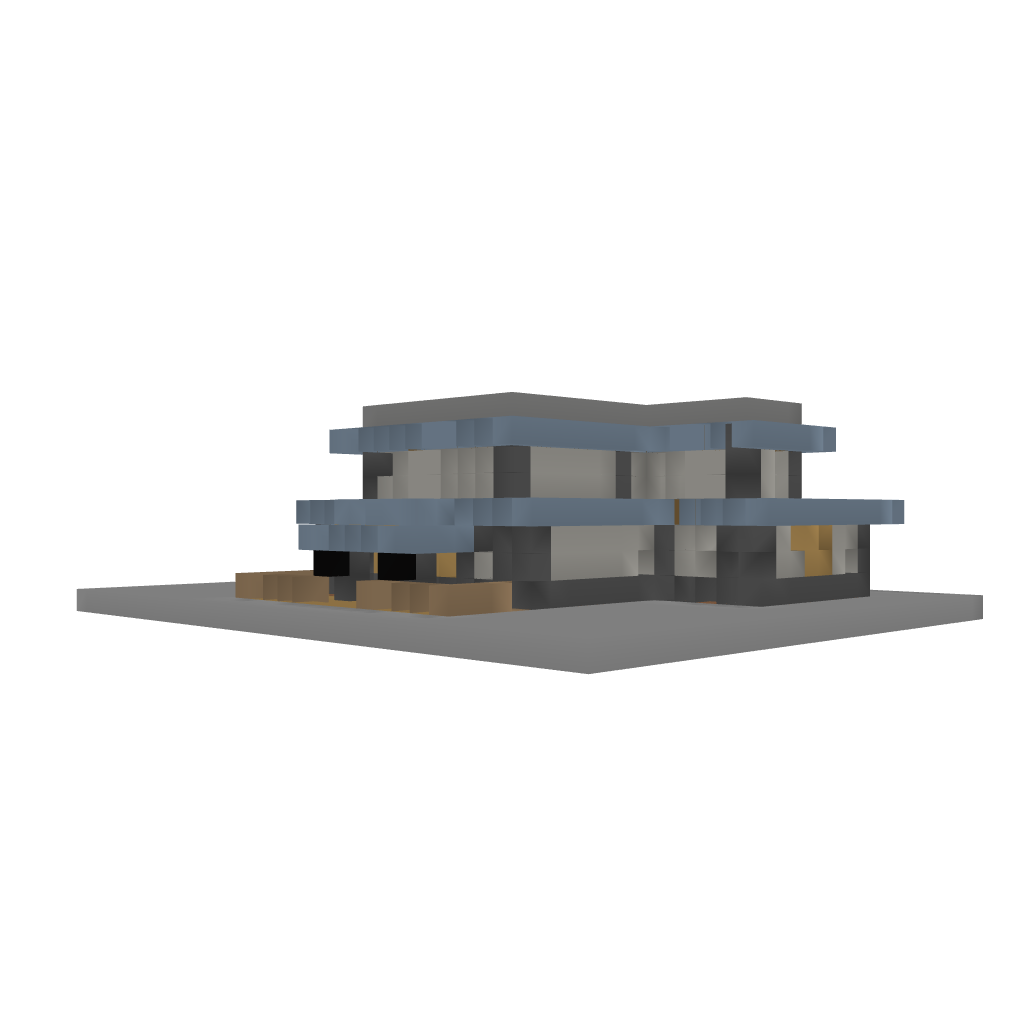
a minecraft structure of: Medieval House